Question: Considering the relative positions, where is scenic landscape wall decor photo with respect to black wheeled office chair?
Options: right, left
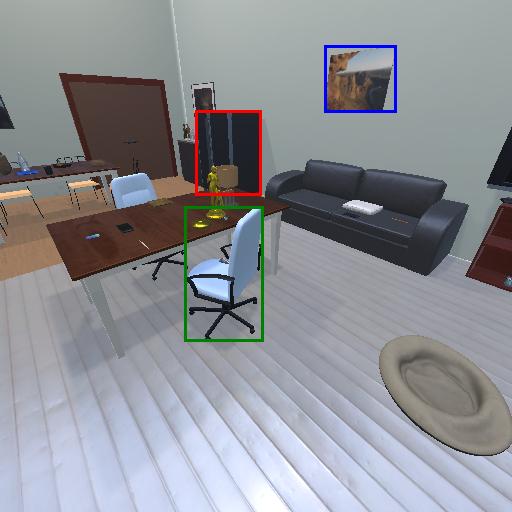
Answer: right